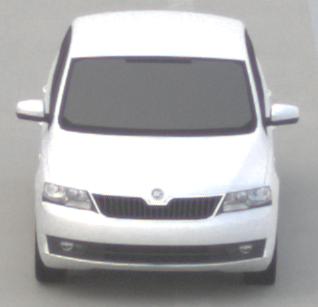
Make: Skoda
Model: Rapid
Detailed model: Rapid 1.2 Active Limousine
Model produced from: 2012/10
Model produced until: 2015/04
Doors: 5
Color: white
Road condition: dry road
Daytime: midday
Contrast: low contrast